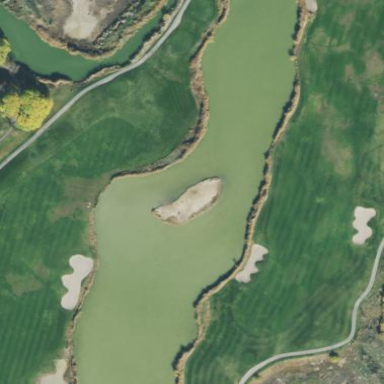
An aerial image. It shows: Water hazard in golf course. The hazard is natural water feature.